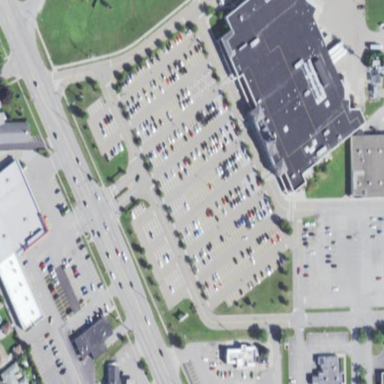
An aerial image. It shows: Supermarket building.